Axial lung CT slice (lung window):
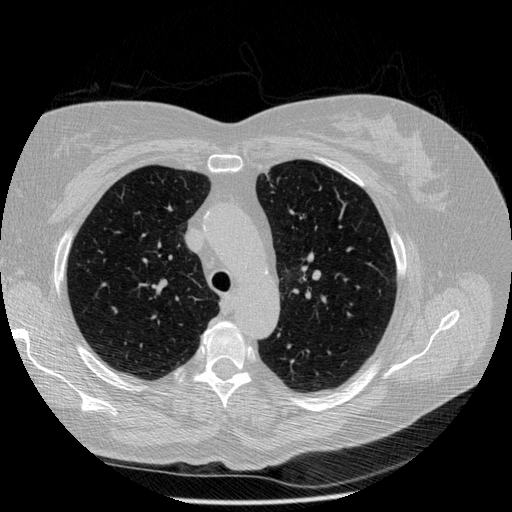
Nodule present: no